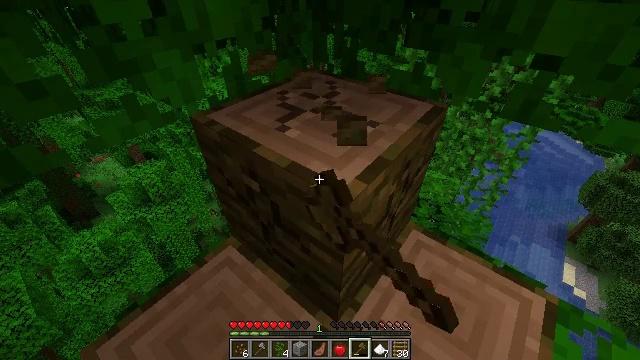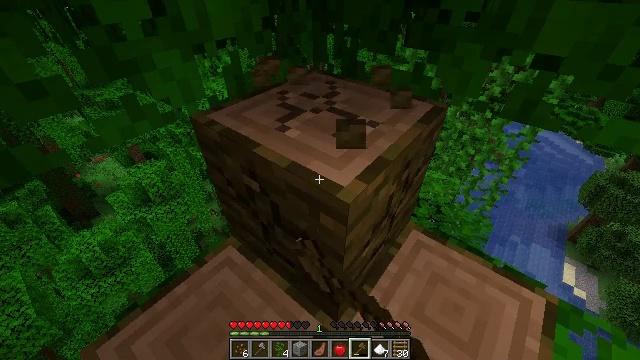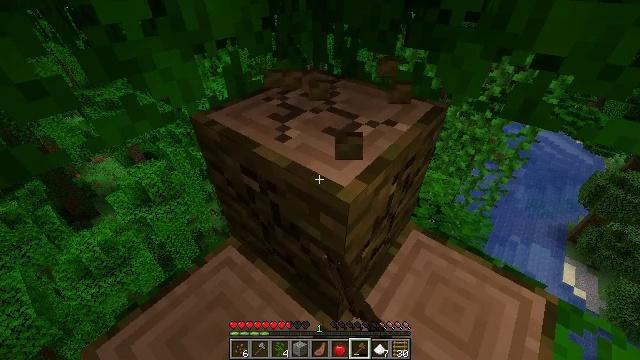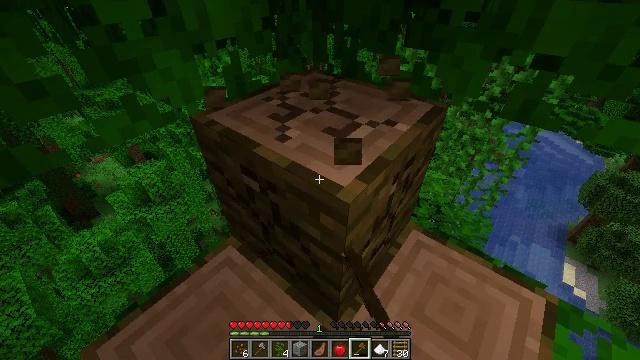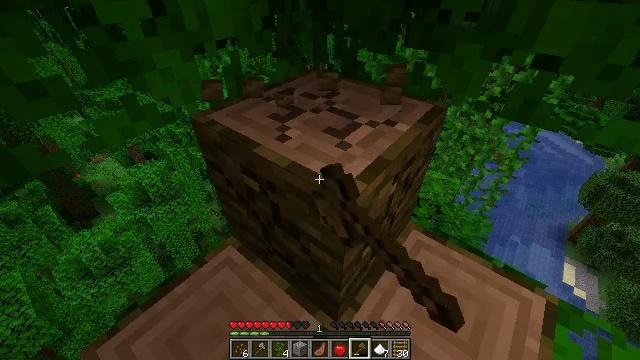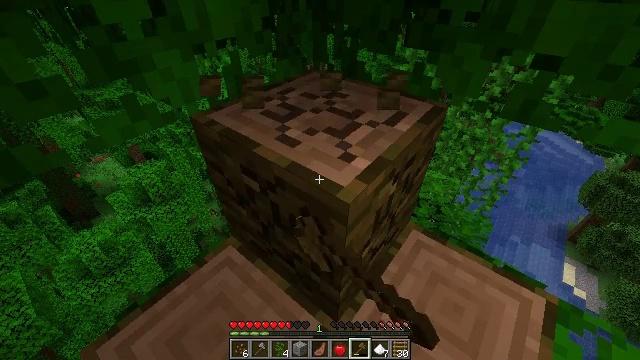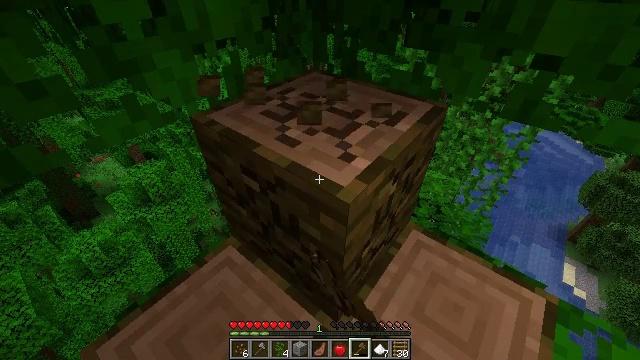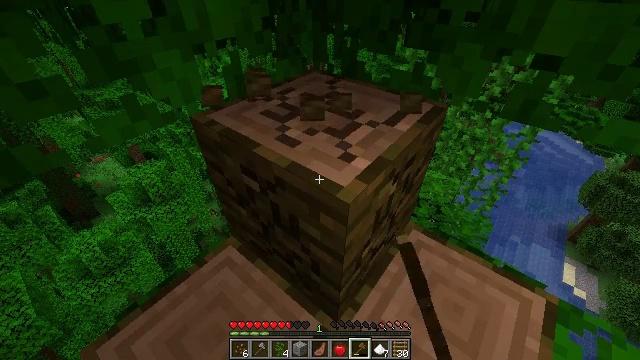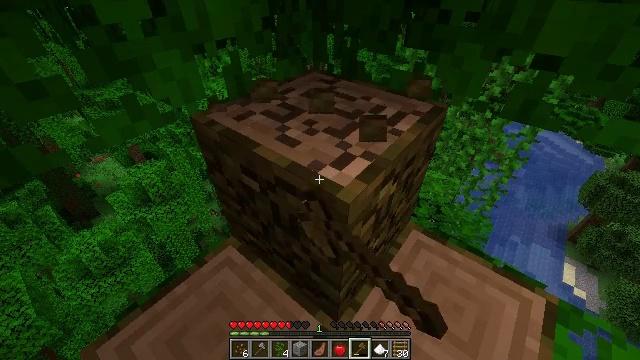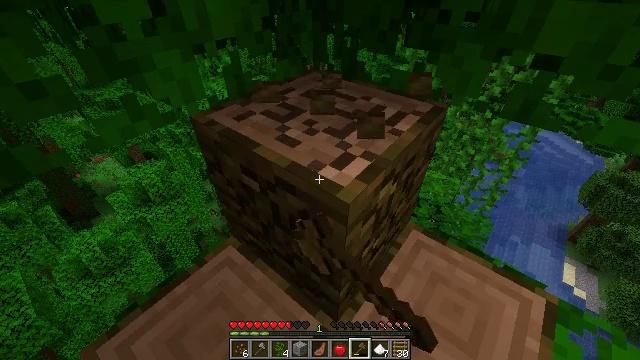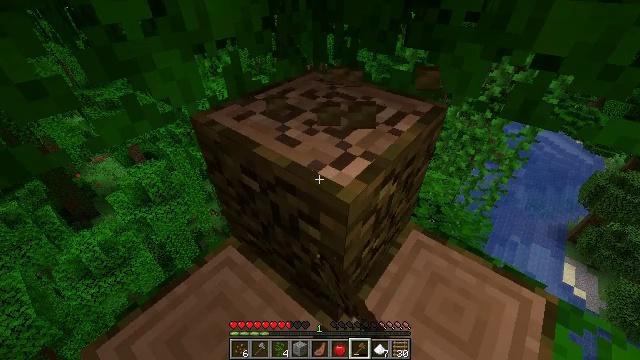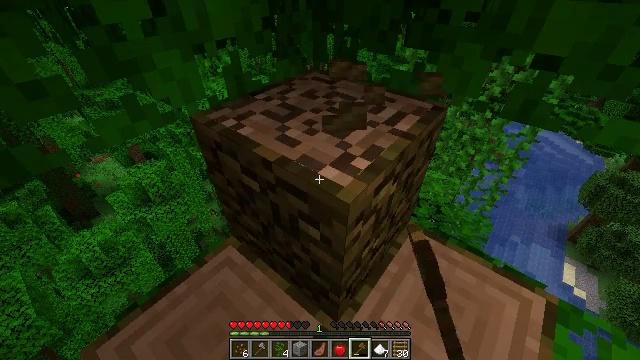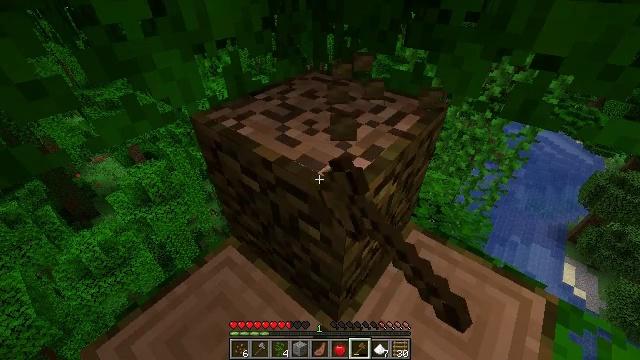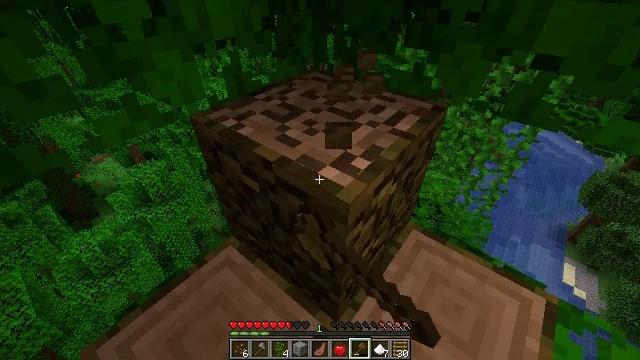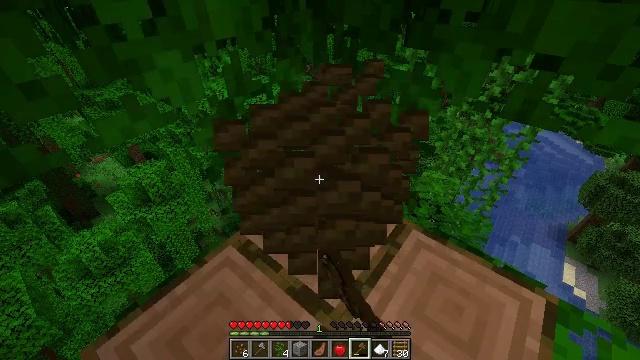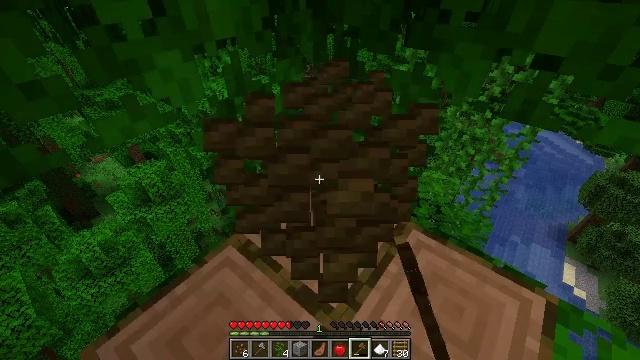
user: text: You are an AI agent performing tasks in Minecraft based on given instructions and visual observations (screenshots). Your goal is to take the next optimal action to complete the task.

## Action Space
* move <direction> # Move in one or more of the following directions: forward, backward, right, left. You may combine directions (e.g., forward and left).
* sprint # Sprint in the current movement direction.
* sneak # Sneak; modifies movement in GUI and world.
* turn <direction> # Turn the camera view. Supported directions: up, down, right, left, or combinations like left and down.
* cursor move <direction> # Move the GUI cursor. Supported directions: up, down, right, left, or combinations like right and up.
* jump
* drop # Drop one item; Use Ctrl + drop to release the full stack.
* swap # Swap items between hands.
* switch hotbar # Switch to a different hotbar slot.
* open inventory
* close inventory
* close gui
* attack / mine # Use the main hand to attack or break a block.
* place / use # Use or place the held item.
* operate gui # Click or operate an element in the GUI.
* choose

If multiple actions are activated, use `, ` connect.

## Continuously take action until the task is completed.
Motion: motion action
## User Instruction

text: Collect the jungle log for building.
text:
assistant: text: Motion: attack / mine
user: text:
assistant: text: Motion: attack / mine
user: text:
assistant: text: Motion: attack / mine
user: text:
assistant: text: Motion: attack / mine
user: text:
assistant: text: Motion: attack / mine
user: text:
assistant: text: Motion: attack / mine
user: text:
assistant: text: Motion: attack / mine
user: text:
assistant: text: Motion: attack / mine
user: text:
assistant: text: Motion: attack / mine
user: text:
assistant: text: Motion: attack / mine
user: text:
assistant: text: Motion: attack / mine
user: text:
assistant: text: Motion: attack / mine
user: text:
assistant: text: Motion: attack / mine
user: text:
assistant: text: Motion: attack / mine
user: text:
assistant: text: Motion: attack / mine
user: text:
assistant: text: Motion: attack / mine
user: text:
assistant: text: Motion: attack / mine
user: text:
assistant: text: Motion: attack / mine
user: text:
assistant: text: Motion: attack / mine